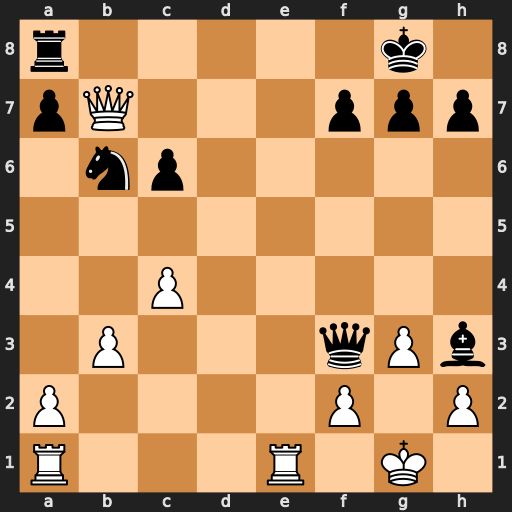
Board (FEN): r5k1/pQ3ppp/1np5/8/2P5/1P3qPb/P4P1P/R3R1K1
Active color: w
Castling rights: -
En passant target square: -
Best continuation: Qxa8+ Nxa8 Re8#